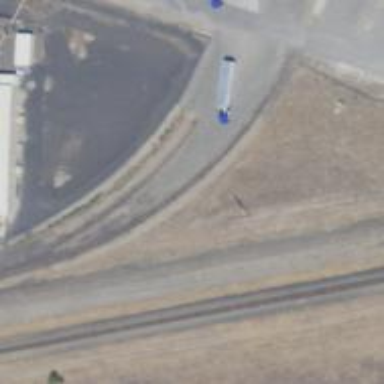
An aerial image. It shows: Rail spur service.